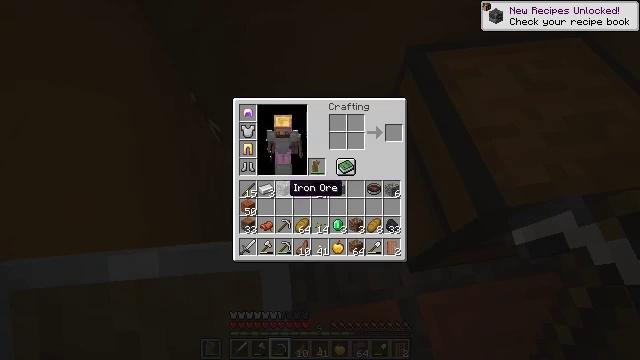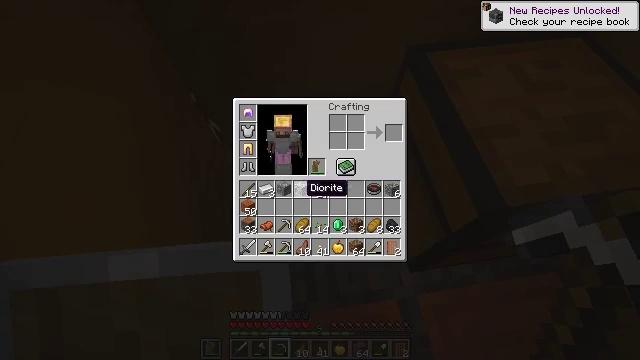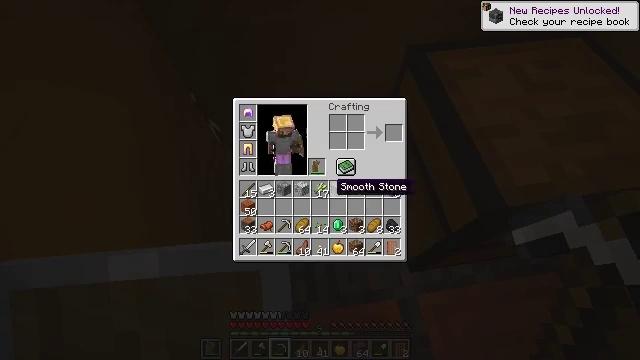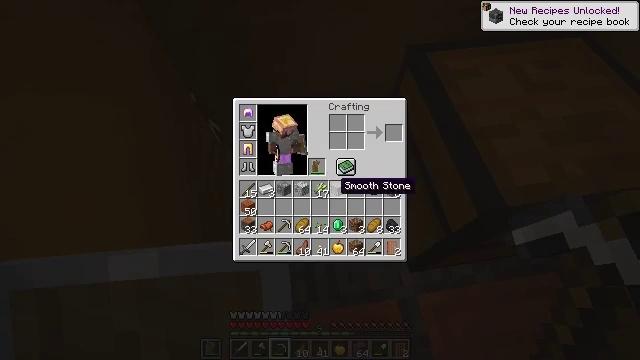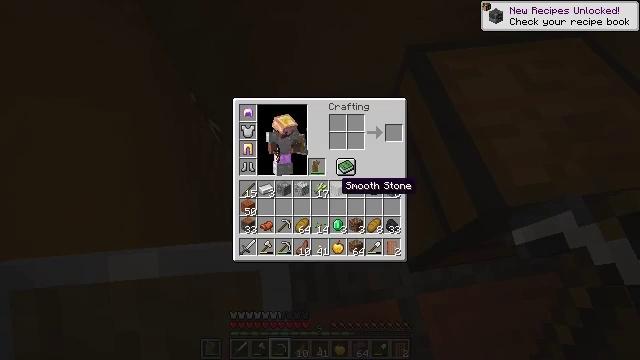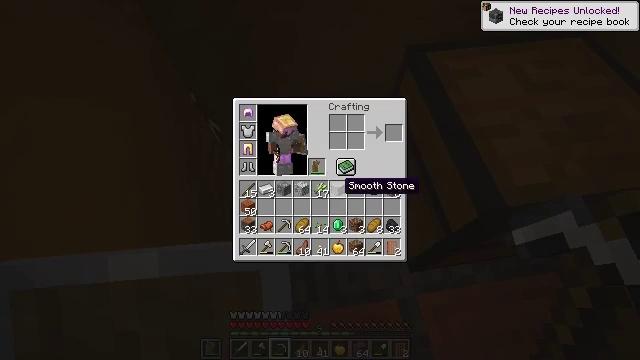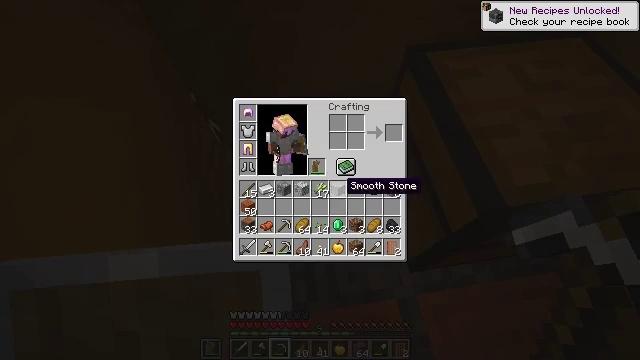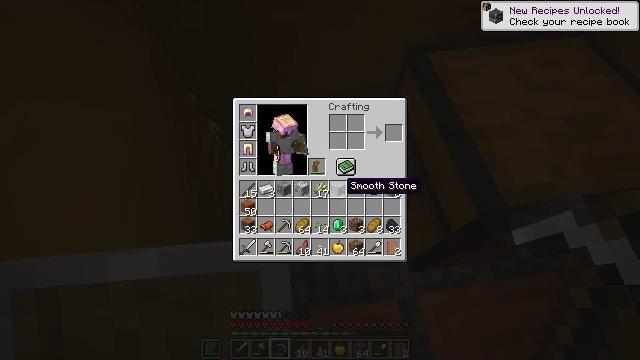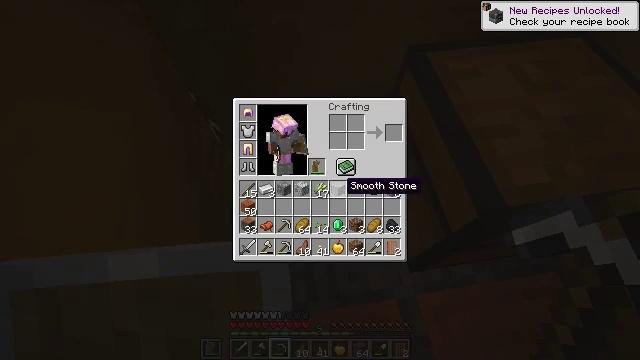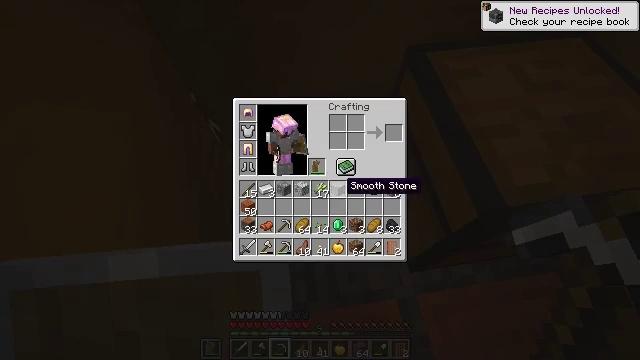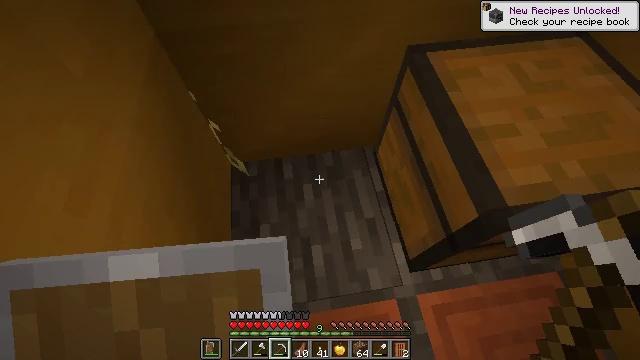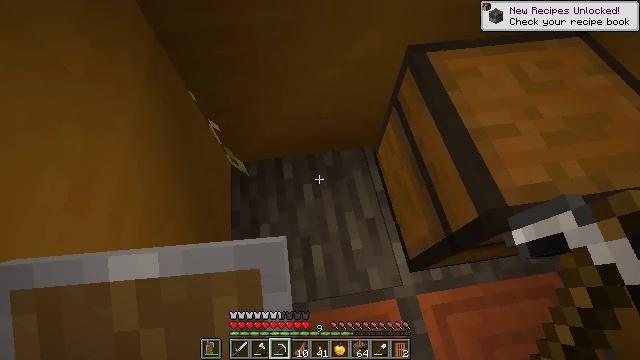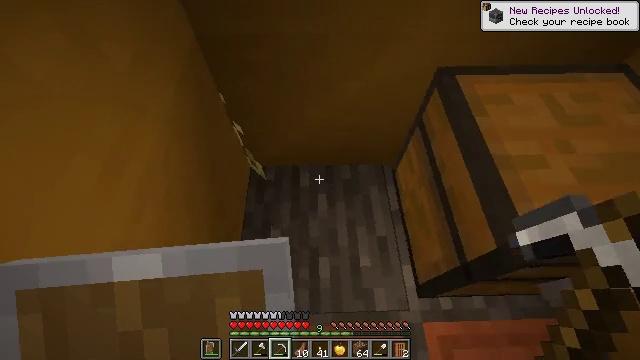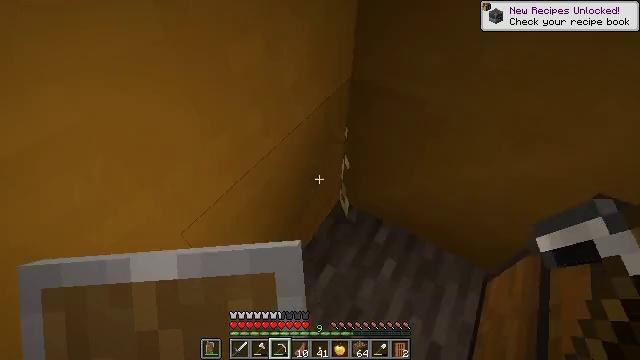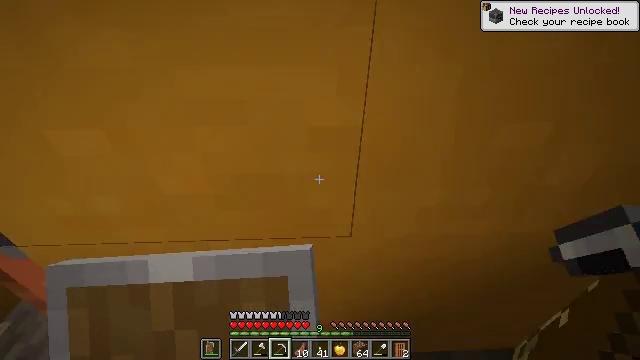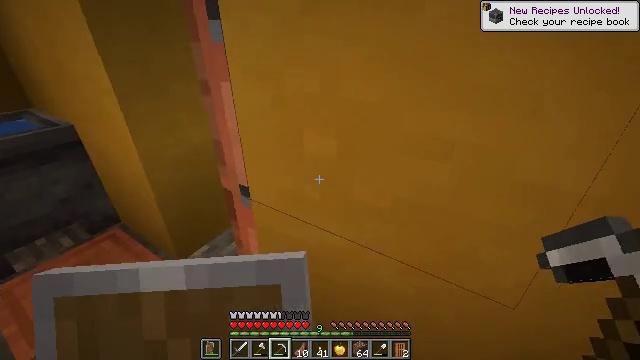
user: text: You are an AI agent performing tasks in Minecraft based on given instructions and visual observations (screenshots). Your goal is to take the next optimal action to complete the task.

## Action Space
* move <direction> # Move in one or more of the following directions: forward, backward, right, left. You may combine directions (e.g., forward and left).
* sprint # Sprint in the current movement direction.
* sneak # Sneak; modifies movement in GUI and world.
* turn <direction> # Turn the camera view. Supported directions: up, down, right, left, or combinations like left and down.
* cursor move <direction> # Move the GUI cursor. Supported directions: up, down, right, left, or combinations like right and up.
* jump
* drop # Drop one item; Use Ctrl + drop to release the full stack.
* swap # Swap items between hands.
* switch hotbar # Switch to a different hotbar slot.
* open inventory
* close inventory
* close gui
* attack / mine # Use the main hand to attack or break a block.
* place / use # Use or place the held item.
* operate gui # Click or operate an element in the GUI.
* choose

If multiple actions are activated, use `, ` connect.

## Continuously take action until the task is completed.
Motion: motion action
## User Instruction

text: Destroy the orange bed to move it.
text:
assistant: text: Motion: cursor move right
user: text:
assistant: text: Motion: cursor move right
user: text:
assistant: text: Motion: no_op
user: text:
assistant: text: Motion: no_op
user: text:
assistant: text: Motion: no_op
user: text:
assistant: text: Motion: no_op
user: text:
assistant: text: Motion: no_op
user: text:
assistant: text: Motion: no_op
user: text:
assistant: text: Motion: no_op
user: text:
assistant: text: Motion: close inventory
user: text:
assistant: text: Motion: close inventory
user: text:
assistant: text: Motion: turn left and up, close inventory
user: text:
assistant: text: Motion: turn left and up
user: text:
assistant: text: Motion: move back and move left, turn left and up
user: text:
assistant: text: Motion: move back and move left, turn left and up
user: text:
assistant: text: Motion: move back and move left
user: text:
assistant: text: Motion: move back and move left
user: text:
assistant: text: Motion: move left, turn right
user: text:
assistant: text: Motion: move left, turn right and up
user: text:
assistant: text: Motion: move forward and move left, turn right and up
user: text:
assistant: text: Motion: move forward and move left, turn right and up
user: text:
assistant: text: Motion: move forward, turn right and up
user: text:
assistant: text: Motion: turn right
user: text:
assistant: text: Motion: no_op
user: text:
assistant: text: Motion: no_op
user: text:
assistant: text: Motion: no_op
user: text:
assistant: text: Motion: open inventory
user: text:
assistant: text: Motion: open inventory
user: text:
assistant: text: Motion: cursor move left
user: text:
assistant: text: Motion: no_op